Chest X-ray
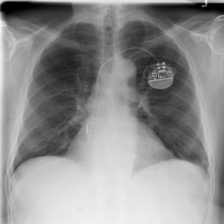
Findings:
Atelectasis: positive
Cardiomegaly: negative
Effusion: negative
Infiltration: negative
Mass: negative
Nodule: negative
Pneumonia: negative
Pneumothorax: negative
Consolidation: negative
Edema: negative
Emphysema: negative
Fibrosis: negative
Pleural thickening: negative
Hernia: negative